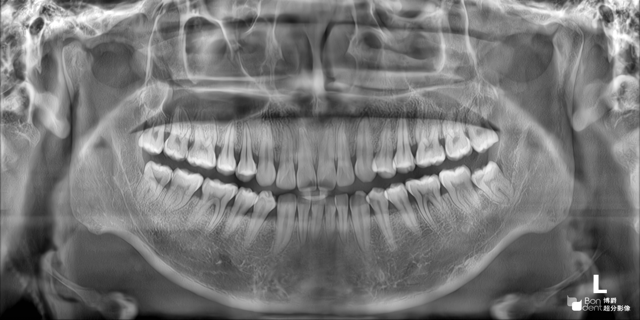
adult